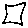
Label: square